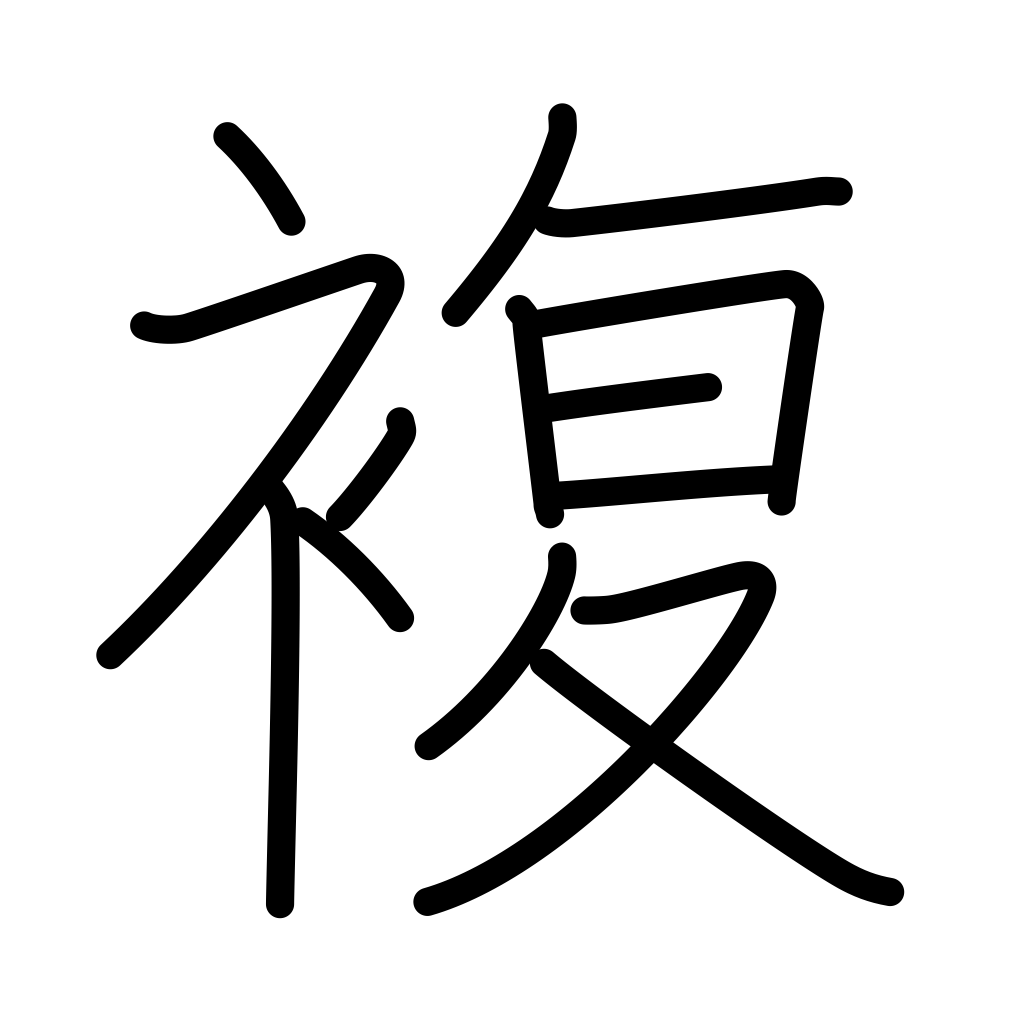
Meaning: duplicate, double, compound, multiple